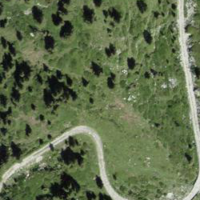
EUNIS habitat code: 32
Species observed at this site:
Omocestus viridulus
Roeseliana roeselii